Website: home-depot
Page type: payment
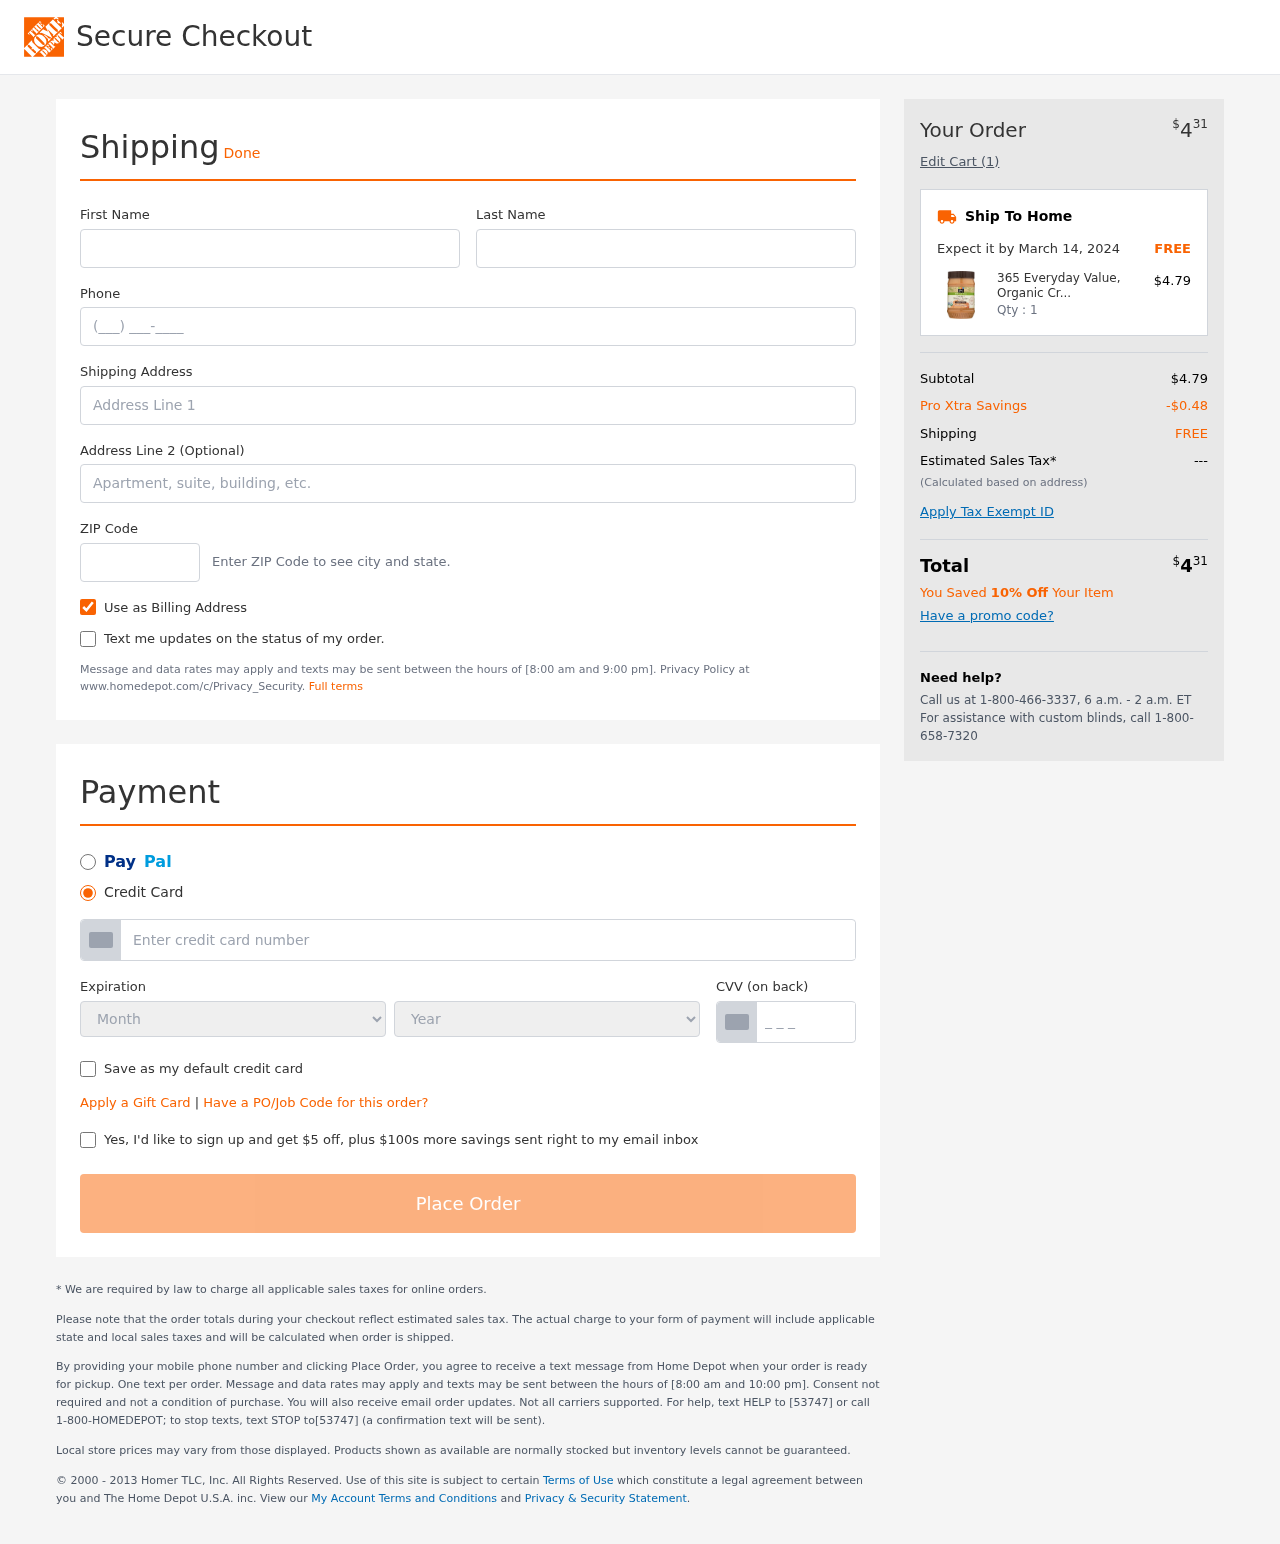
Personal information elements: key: PII_CARD_CVV
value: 0898
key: PII_CARD_EXPIRY_MONTH
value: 03
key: PII_CARD_EXPIRY_YEAR
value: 28
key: PII_CARD_NUMBER
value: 3440 7054 9961 215
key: PII_FIRSTNAME
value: Stephanie
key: PII_LASTNAME
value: Todd
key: PII_PHONE
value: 9338172517
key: PII_POSTCODE
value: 97653
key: PII_STREET
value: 449 Mullen Neck Suite 114
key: PII_STREET2
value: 0892 Priscilla Crossroad
Product elements: key: PRODUCT1_NAME
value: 365 Everyday Value, Organic Creamy Peanut Butter, Unsweetened, 16 oz
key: PRODUCT1_PRICE
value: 4.79
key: PRODUCT1_QUANTITY
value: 1
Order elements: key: ORDER_TOTAL
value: $431
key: ORDER_NUM_ITEMS
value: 1
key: ORDER_DELIVERY_DATE
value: March 14, 2024
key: ORDER_SUBTOTAL
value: $4.79
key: ORDER_DISCOUNT
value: -$0.48
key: ORDER_SHIPPING_COST
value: FREE